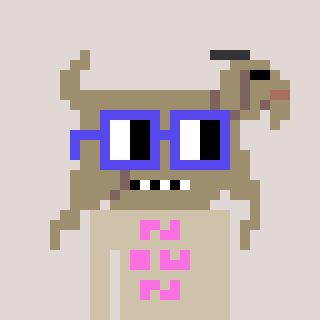
a pixel art character with square blue glasses, a goat-shaped head and a bege-colored body on a warm background